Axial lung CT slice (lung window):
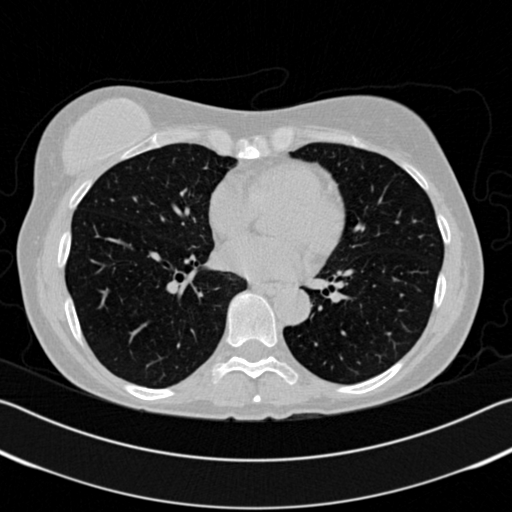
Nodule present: no